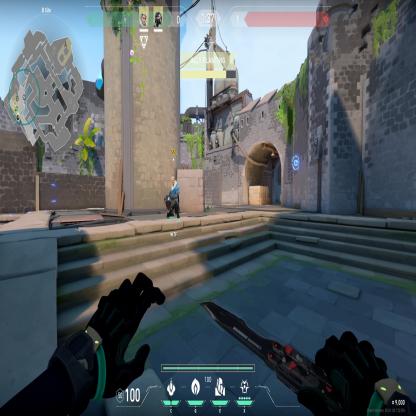
Label: teammate